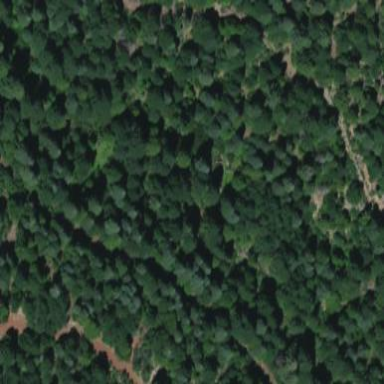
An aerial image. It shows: Forest area.